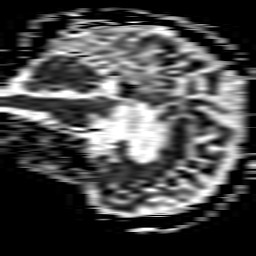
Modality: ADC
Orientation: sagittal
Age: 70
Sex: female
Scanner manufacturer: philips
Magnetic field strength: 1.5 T
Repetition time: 3.771 s
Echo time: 0.09565 s